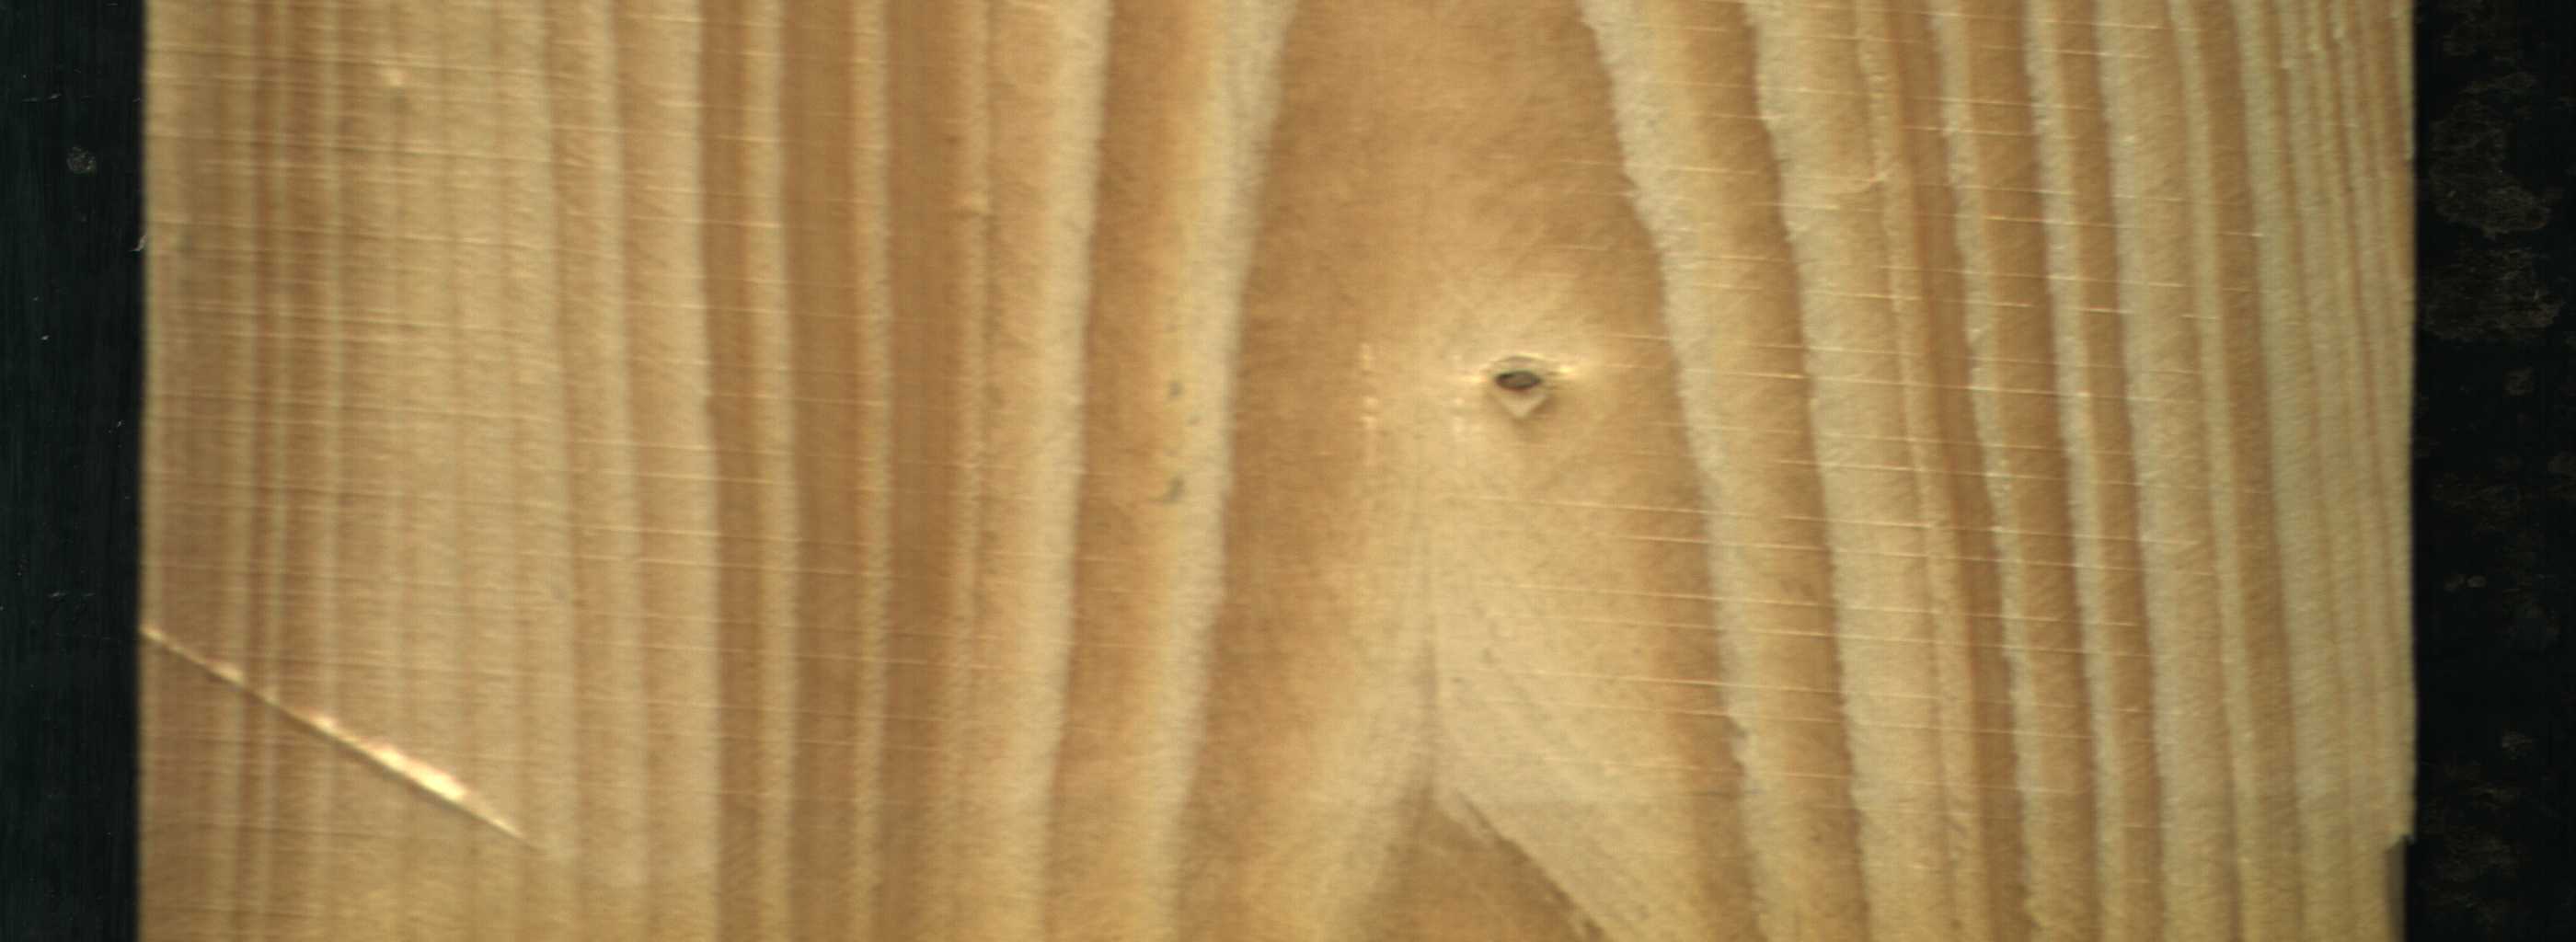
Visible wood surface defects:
Quartzity
Quartzity
Live_Knot